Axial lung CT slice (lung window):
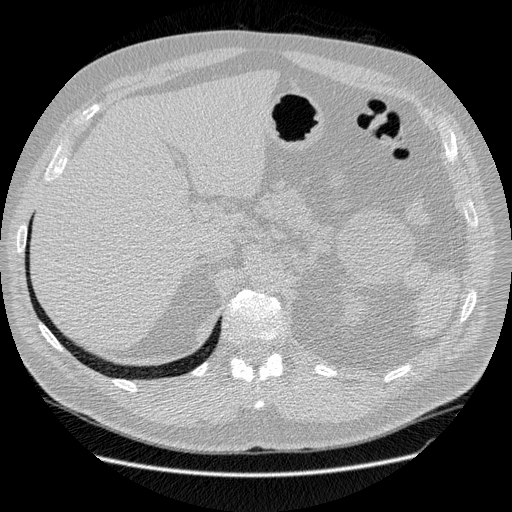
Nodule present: no